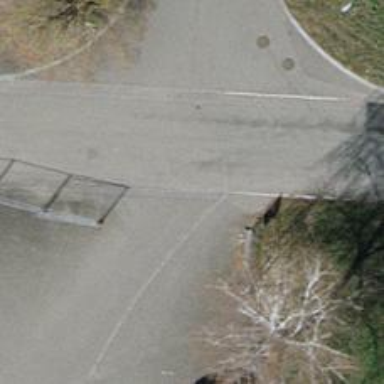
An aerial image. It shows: Gate.